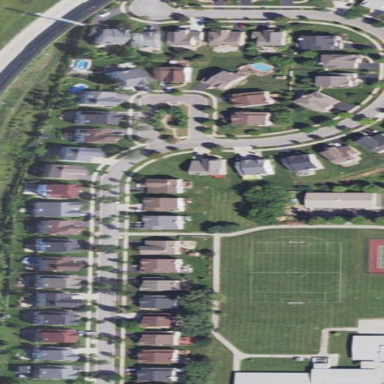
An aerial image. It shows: Residential area consisting of single-family homes.